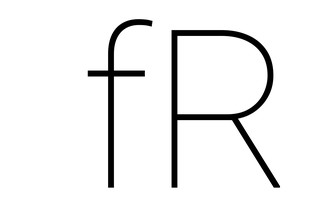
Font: Roboto_Thin